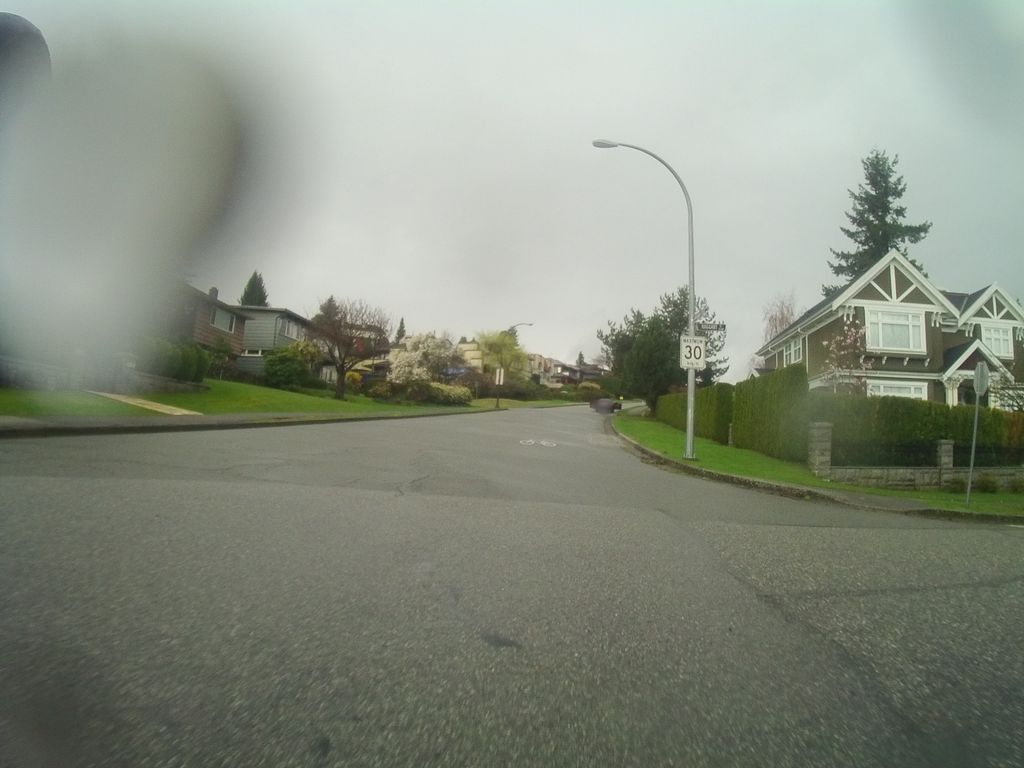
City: vancouver